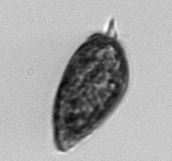
Label: Prorocentrum_micans